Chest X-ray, AP view. Patient: 45 years old, sex M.
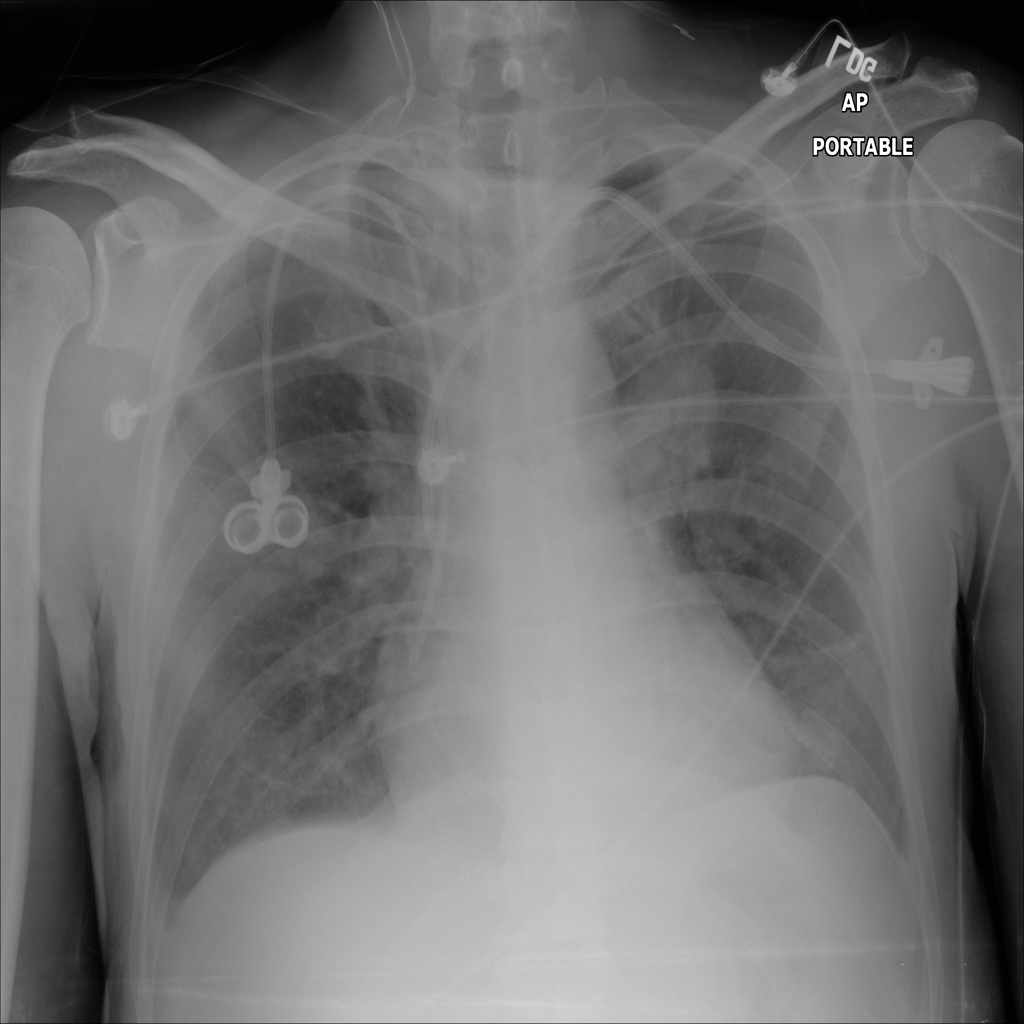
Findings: Atelectasis, Mass